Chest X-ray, PA view. Patient: 54 years old, sex M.
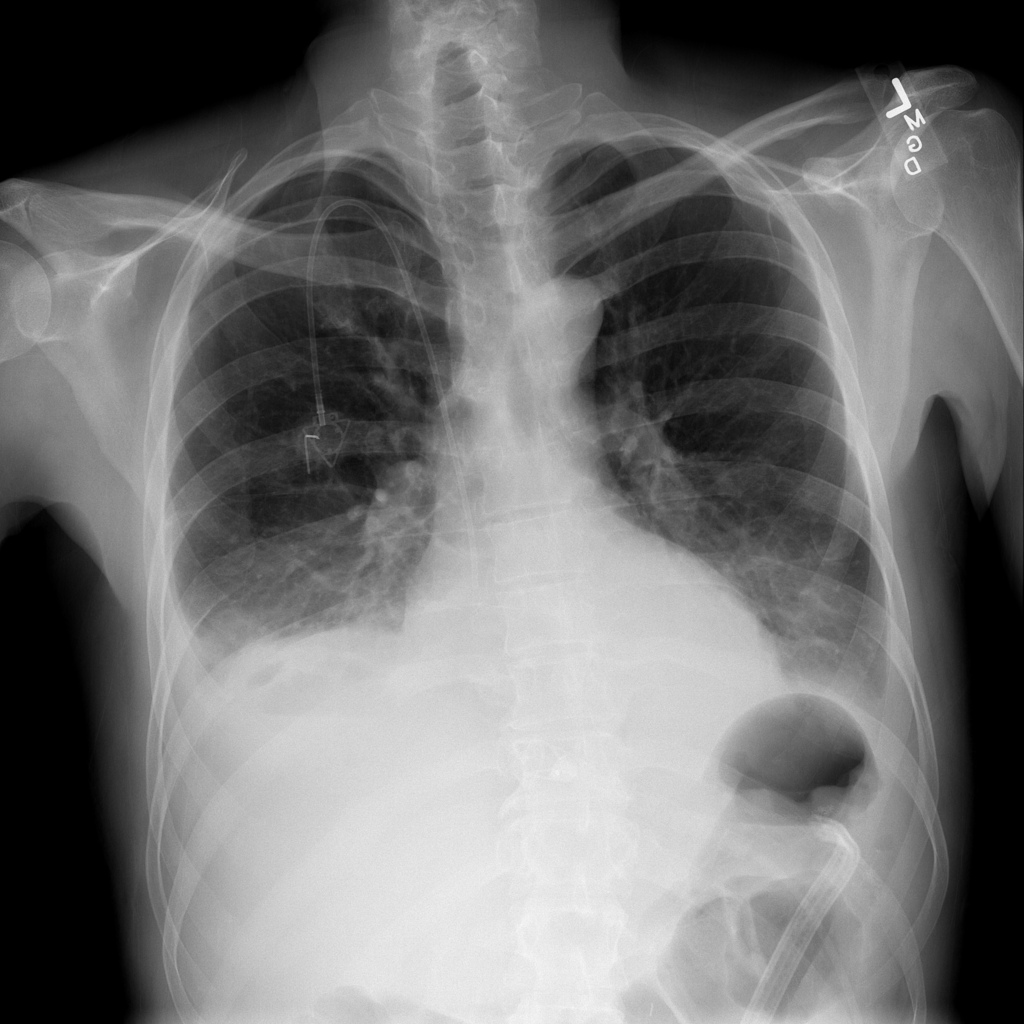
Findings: Atelectasis, Effusion